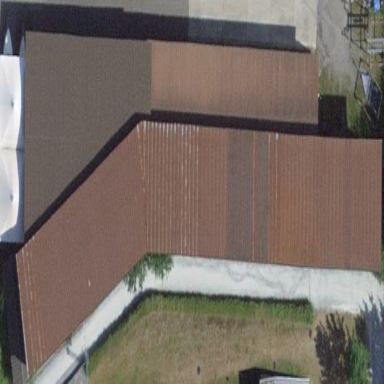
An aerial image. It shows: View of roof of building.